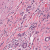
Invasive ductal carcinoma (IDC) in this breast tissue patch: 1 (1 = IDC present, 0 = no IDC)